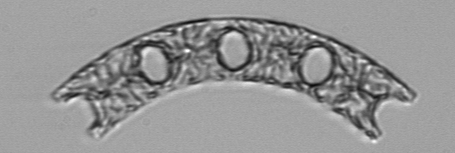
Label: Eucampia